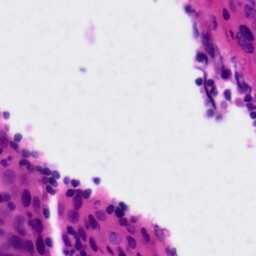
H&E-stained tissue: Tonsil